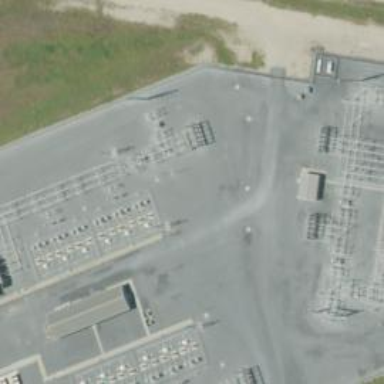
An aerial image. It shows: Switch for power supply.